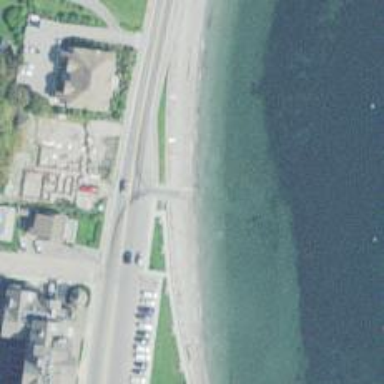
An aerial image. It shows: Slipway on leisure land.